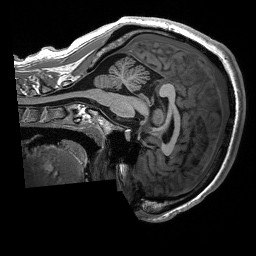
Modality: T1w
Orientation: sagittal
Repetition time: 8 s
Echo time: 0.066 s